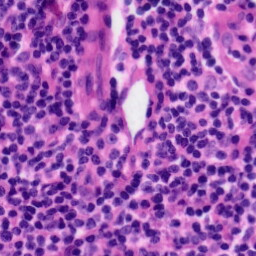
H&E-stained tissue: Tonsil